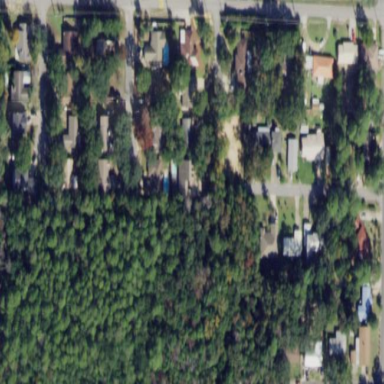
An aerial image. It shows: Residential area composed of single-family homes.